Aerial crown-view tile of a tropical tree (Barro Colorado Island, Panama), acquired 20241112:
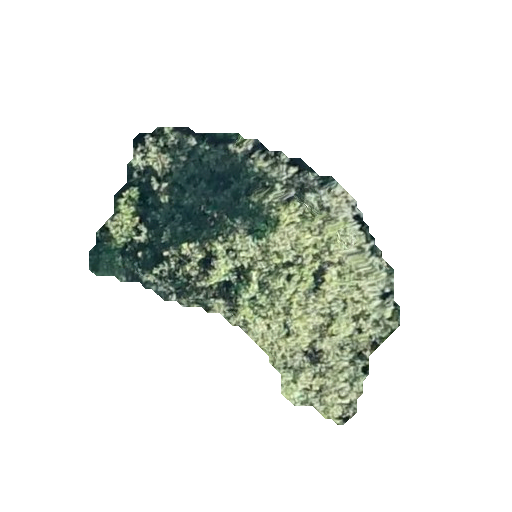
Species: Apeiba tibourbou
GBIF accepted scientific name: Apeiba tibourbou
Crown area: 80.45 m²